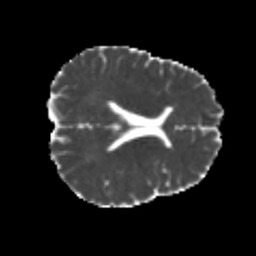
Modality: MD
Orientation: axial
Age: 25
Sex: male
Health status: healthy
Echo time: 0.074 s